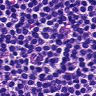
Metastatic tissue present: no